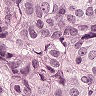
Metastatic tissue present: yes